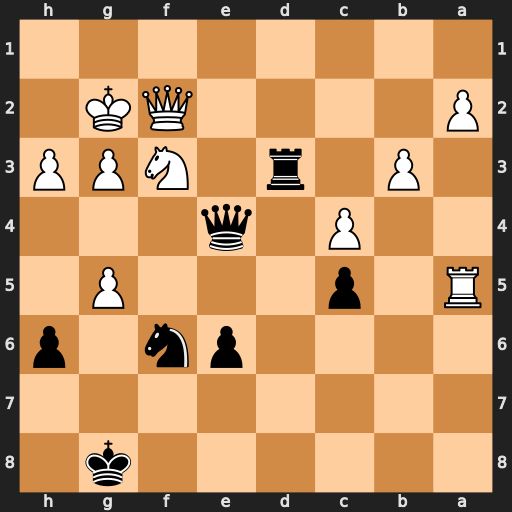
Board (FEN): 6k1/8/4pn1p/R1p3P1/2P1q3/1P1r1NPP/P4QK1/8
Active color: b
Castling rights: -
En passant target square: -
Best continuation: Nd7 Kh2 Rxf3